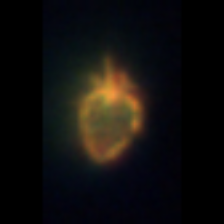
Taxon: Ciliates
Group: Other